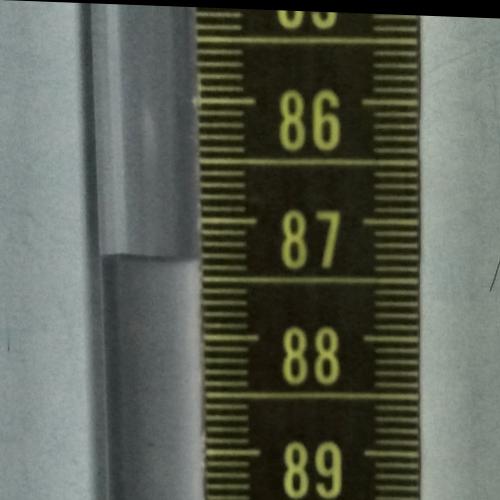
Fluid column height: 87.3 cm